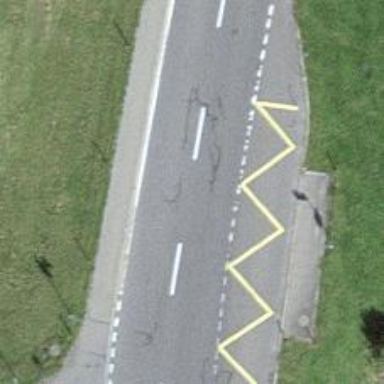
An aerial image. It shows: Bus stop equipped with public transport stop position.